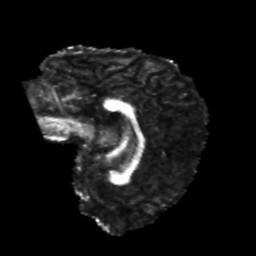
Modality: FA
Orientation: sagittal
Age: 20
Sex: female
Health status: healthy
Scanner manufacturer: philips
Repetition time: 7.391 s
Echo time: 0.08599 s